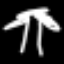
Label: palm tree